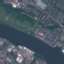
Label: River